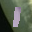
Label: 1